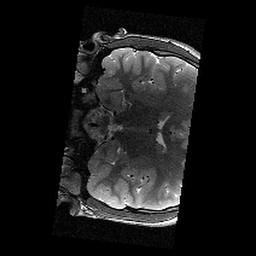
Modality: T2w
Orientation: coronal
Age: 12
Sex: male
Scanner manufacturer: siemens
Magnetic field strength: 3 T
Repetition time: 9.23 s
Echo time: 0.067 s